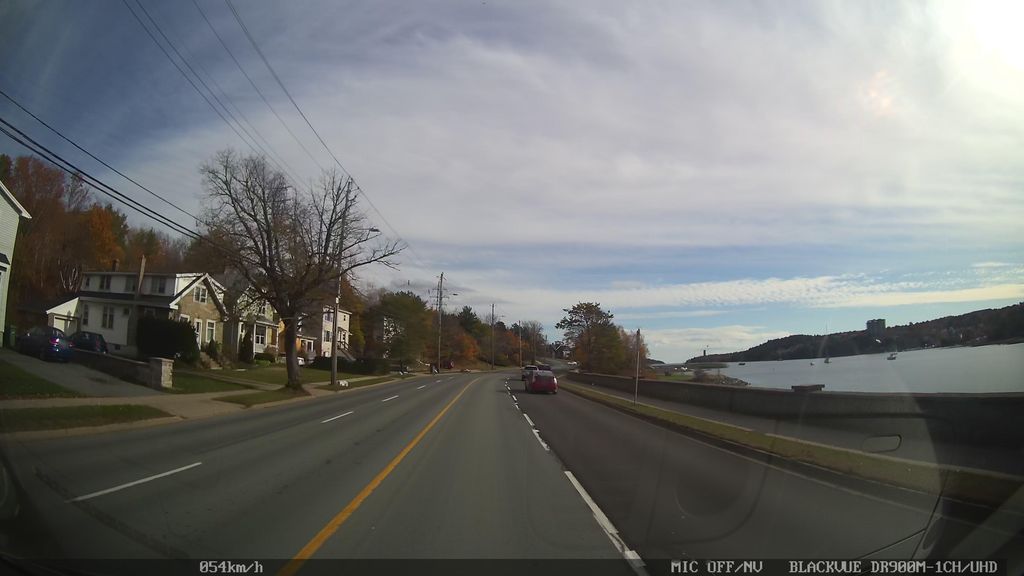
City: halifax